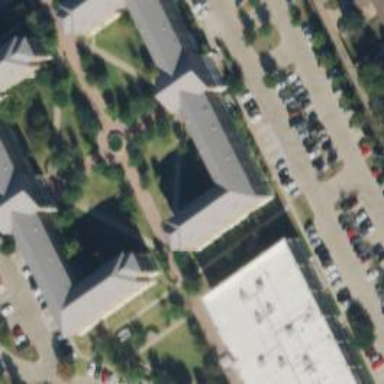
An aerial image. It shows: Building part with flat roof.